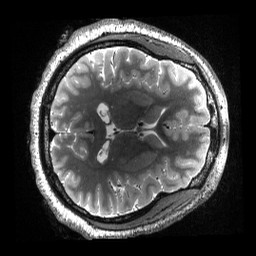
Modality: T2w
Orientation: axial
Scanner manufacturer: siemens
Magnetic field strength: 3 T
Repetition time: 3.2 s
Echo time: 0.563 s